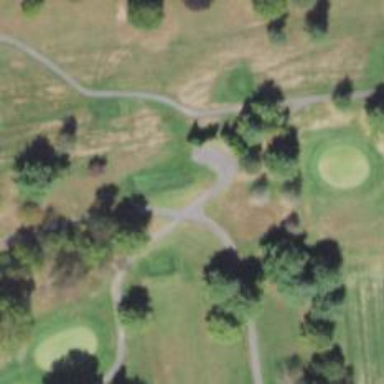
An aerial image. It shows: Path for both road and golf.